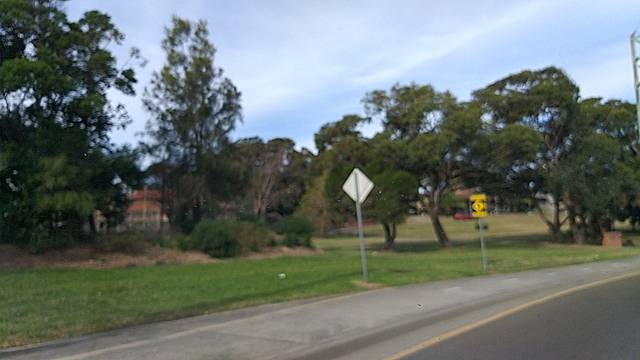
Region: Australia
Coordinates: -34.49, 150.894